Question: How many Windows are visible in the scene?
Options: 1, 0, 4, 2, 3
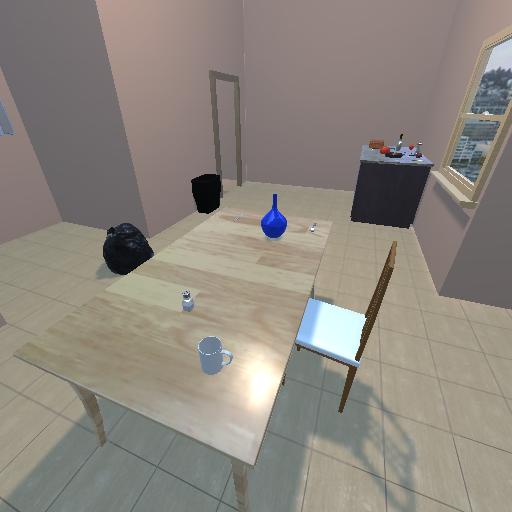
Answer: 1